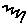
Label: zigzag